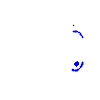
Particle: electron